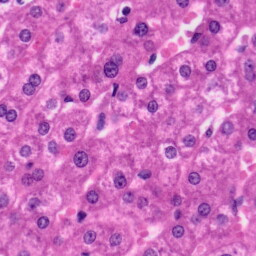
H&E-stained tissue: Liver